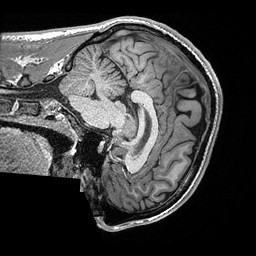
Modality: T1w
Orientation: sagittal
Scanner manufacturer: ge
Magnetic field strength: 3 T
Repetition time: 2.349 s
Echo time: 0.002968 s